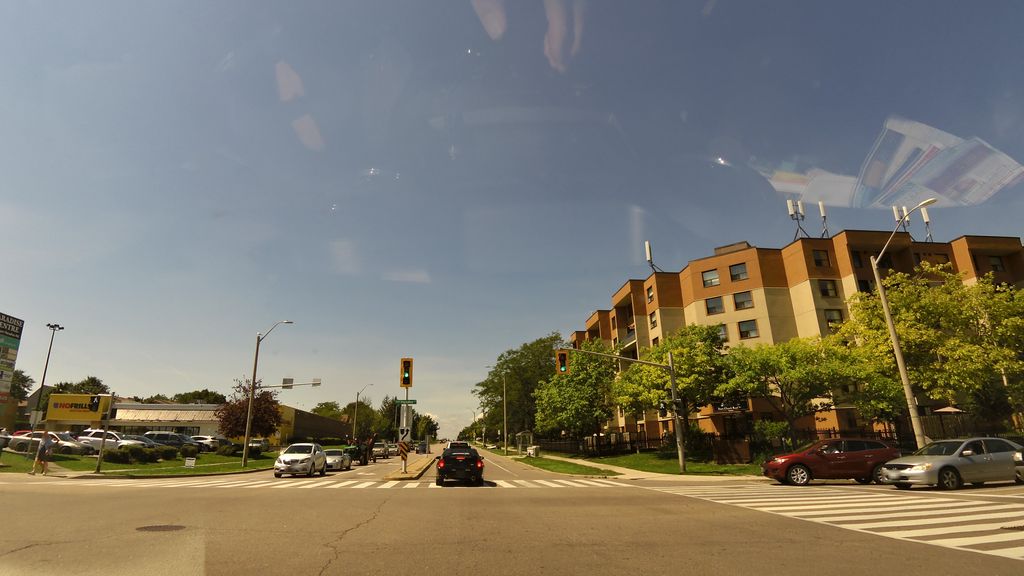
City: hamilton